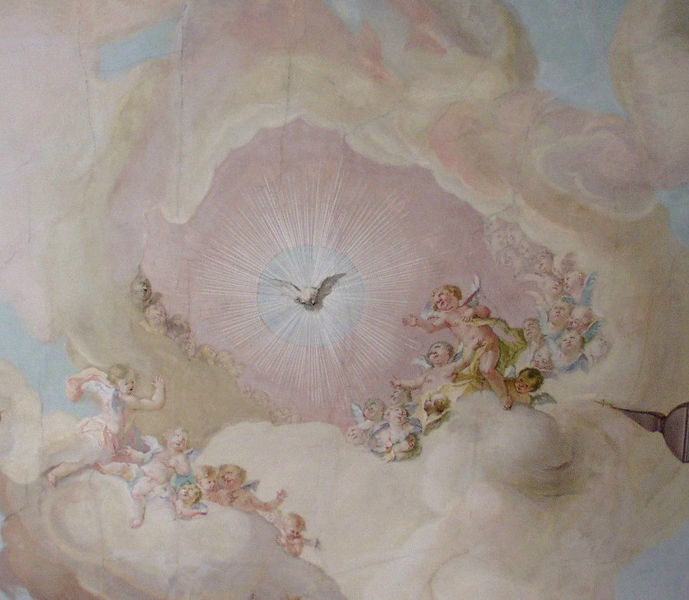
Titel: Maria, Sitz der Weisheit - Heiliger Geist
Künstler: Johann Anwander
Standort: Dillingen
Institution: Goldener Saal
Schlagwörter: adler, blau, flügel, gemälde, gott, gruppe, hand, himmel, kopf, nackt, schatten, vogel, weiß, wolken, gelb, grün, kirchturm, ocker, sitzen, ausschnitt, braun, ellbogen, grau, hell, köpfe, licht, mitte, pastell, blüte, dach, wolke, beige, malerei, arm, augen, barock, blass, spitze, taube, kirche, sonne, gold, decke, rokoko, rosa, zart, fliegen, kinder, kirchturmspitze, kreis, rund, turm, turmspitze, engel, engelchen, putte, putto, hellblau, perspektive, jungen, hellgrün, linien, kuppel, detail, glanz, wandgemälde, leuchten, helligkeit, kreuz, religion, strahlen, loch, fliegend, kreise, allegorie, kranz, frieden, schein, nimbus, malerisch, tintoretto, zentral, segen, sonnenstrahlen, zentrum, deckengemälde, fresko, erleuchtung, weich, heilig, putten, wandbild, gloriole, flügelchen, geflügelt, über den wolken, putti, gewölk, göttlich, himmelfahrt, umfassung, geist, schar, deckenmalerei, radial, bleu, dreifaltigkeit, lieblich, pfingsten, heiliger geist, strahlenkranz, heiliger vater, deckenfresko, kirchendach, rockoko, nakct, himmlisch, adeler, asam, puti, disegno, heilige geist, freskierung, weichzeichner, secco, schwülstig, kirchspitze, l, rahlen, engelanbetung, deckenfrasko, froschperspekti, trompe l#oeil, himmel puten rosa hellblau